Current action and preconditions to check: trajectory_clear

Your task: For each precondition in the list above, predict whether it will hold at this action.

Consider the current scene as observed from the mobile robot's camera, and analyze the predicted future states of all dynamic agents (e.g., people, animals, vehicles, or any moving entities) within the NEXT SECOND.

IMPORTANT: Only answer "very likely" if you are absolutely certain—based on strong, clear evidence—that a dynamic agent will violate the precondition in the predicted future state. Do NOT answer "very likely" for unlikely, ambiguous, or low-probability risks.

Ask yourself for each precondition: Is there a high probability, with clear and convincing evidence, that the predicted future states of any dynamic agent will interfere with the predicted future state of the currently executing action within the NEXT SECOND, causing that precondition to fail?

Assess the risk level based on these predictions. Use "likely" or "very likely" if motions create a clear risk of interference.

Use "neutral" or "improbable" if agents are nearby but their predicted paths are clearly diverging or non-conflicting.

Failure Risk Categories: "very improbable", "improbable", "neutral", "likely", "very likely"

Answer Format: Output ONLY the probability_of_failure value from these categories: "very improbable", "improbable", "neutral", "likely", "very likely"

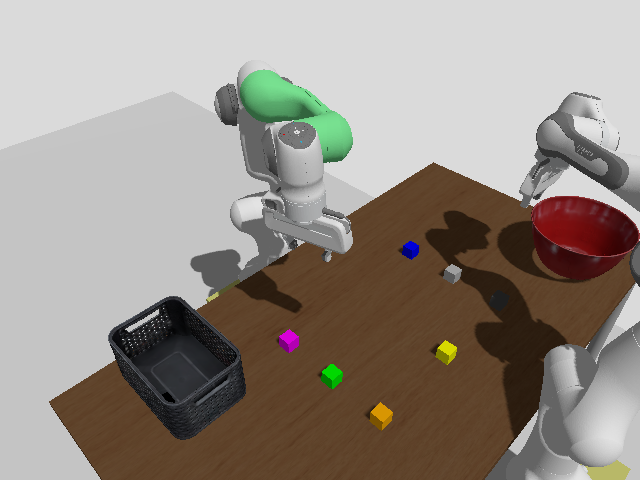

Answer: very improbable